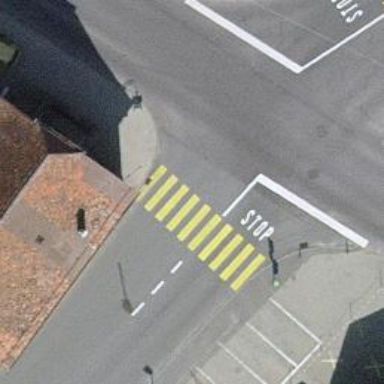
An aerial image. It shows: Zebra crossing on the road.